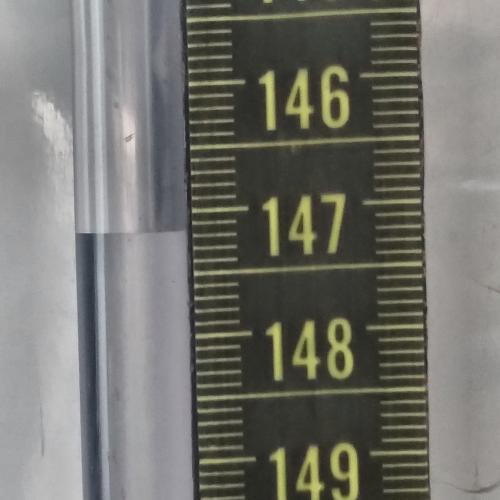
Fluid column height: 147.2 cm